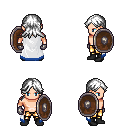
a pixel art fantasy rpg character, male body template, human, light skin, white trimmed cape, gold greaves, white loose hair, metal gloves, black shoes, shield, four views (front, back, left, right), 2x2 character sprite sheet, small pixel art, hard edges, no anti-aliasing